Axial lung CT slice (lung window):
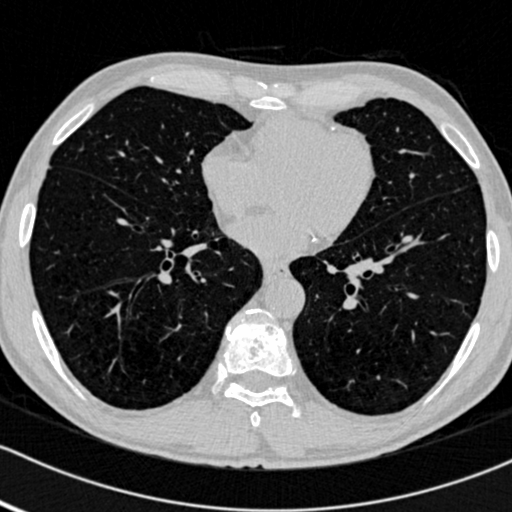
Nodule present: no